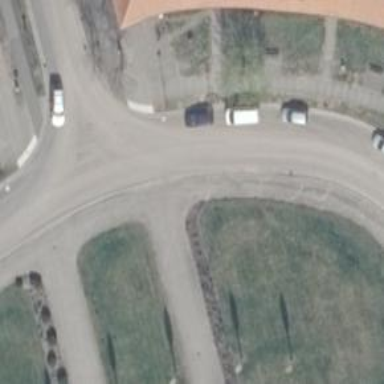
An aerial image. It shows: Unmarked road crossing.